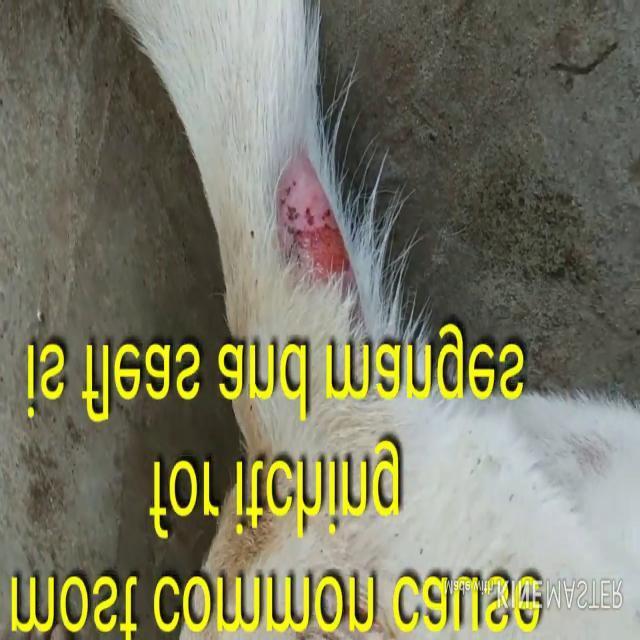
Canine dermatitis — inflammation of the skin presenting with erythema, pruritus, papules, and excoriation. May be allergic, contact, or atopic in origin.